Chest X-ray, PA view. Patient: 49 years old, sex M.
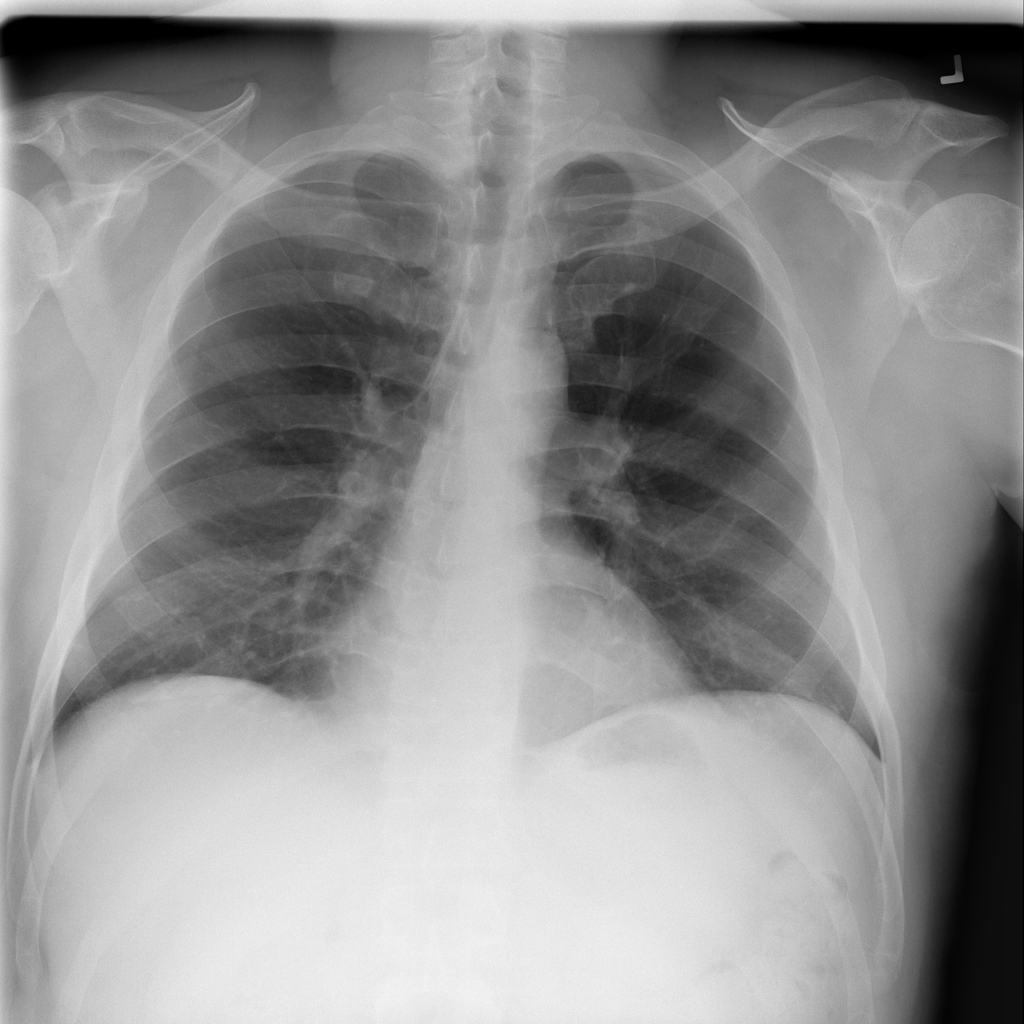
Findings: Infiltration